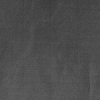
Atmospheric dust classification: dusty